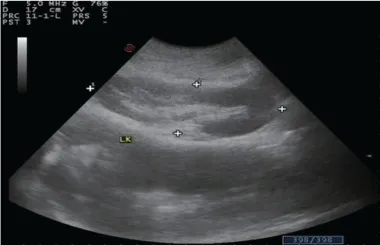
Color Doppler ultrasound before and after immunotherapy. (B) After the third immunotherapy. Color Doppler ultrasound showed that no tumor was found.
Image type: radiology (ultrasound)